Question: I am able to draw a sprite on the screen of an iPhone, but when I try to rotate it I am getting some weird results. It seems to be stretching the sprite in the y direction more the closer the sprite gets to pointing down the y-axis (90 and 270 degrees). It displays correctly when pointing down the x and -x axes (0 and 180 degrees). It is basically like it is shearing instead of rotating. Here are the essentials of the code (projection matrix is ortho):
'''
glPushMatrix();
glLoadIdentity();
glTranslatef( position.x, position.y, -1.0f );
glRotatef( rotation, 0.0f, 0.0f, 1.0f );
glScalef( halfSize.x, halfSize.y, 1.0f );
vertices[0] = 1.0f;
vertices[1] = 1.0f;
vertices[2] = 0.0f;
vertices[3] = 1.0f;
vertices[4] = -1.0f;
vertices[5] = 0.0f;
vertices[6] = -1.0f;
vertices[7] = 1.0f;
vertices[8] = 0.0f;
vertices[9] = -1.0f;
vertices[10] = -1.0f;
vertices[11] = 0.0f;
glVertexPointer( 3, GL_FLOAT, 0, vertices );
glDrawArrays( GL_TRIANGLE_STRIP, 0, 4 );
glPopMatrix();
'''
Can anybody explain to me how to fix this please?
halfsize is just half the x and y extent of the sprite; removing the glScalef call does not make any difference.
Here is my matrix setup:
'''
glMatrixMode(GL_PROJECTION);
glLoadIdentity();
glOrthof(0, 320, 480, 0, 0.01, 5);
glMatrixMode(GL_MODELVIEW);
glLoadIdentity();
'''
OK, hopefully this screenshot will demonstrate what's happening:

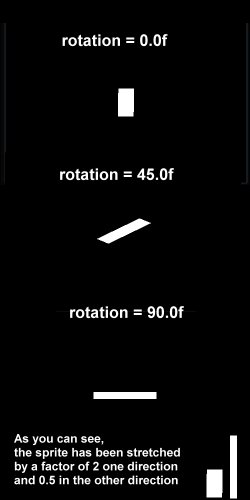
Answer: If you are scaling by the same amount in the x and y directions, then your projection is causing the distortion.
Just a hunch, but maybe try swapping the 320 and 480 in your Ortho projection. (In case the X and Y on the iPhone is swapped)